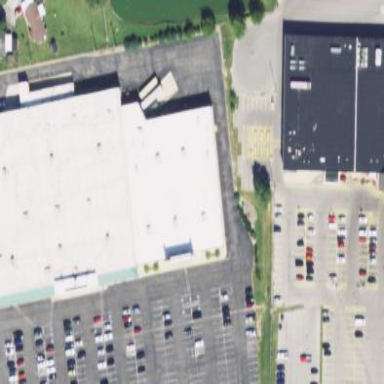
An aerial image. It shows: Retail building.